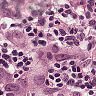
Metastatic tissue present: yes